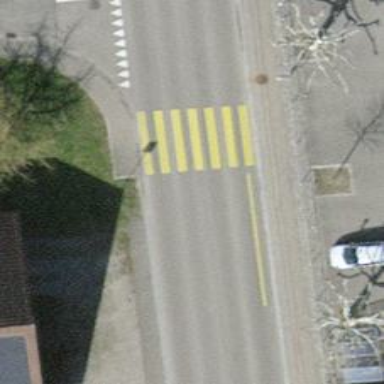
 which is uncontrolled and marked crossing on the road."